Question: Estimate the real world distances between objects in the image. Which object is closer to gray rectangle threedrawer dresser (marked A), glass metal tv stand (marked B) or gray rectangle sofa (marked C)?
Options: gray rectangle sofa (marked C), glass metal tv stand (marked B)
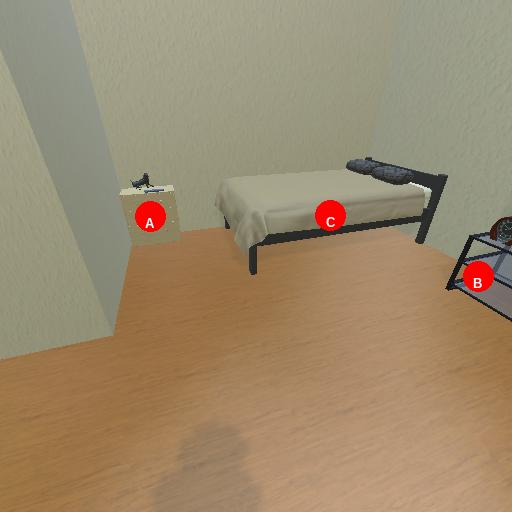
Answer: gray rectangle sofa (marked C)